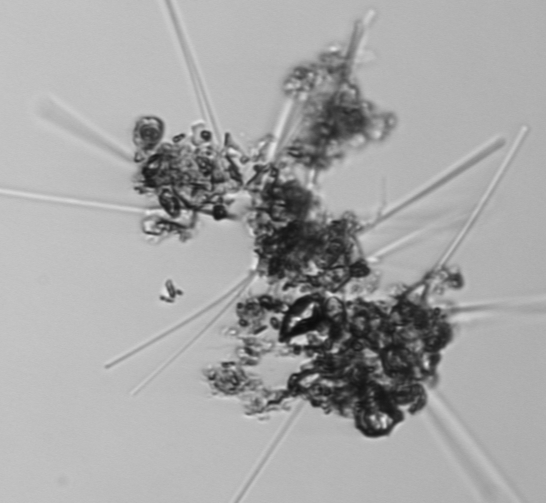
Label: Asterionellopsis_glacialis